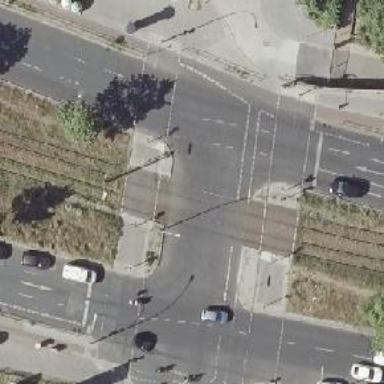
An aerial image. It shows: Tram crossing with traffic signals.